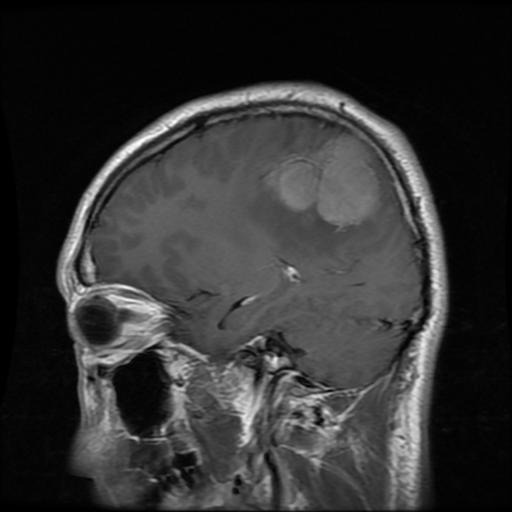
Label: meningioma